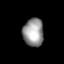
Tissue: lung
Cell type: Endothelial cells
Senescence score: 0.6683
Nuclear area (px): 567
Mean DAPI intensity: 151.169